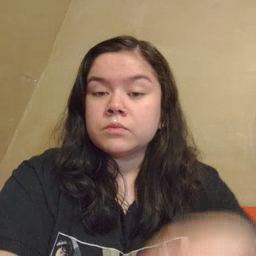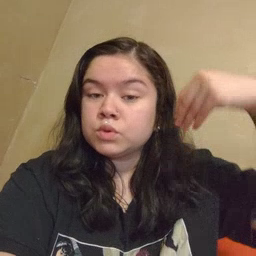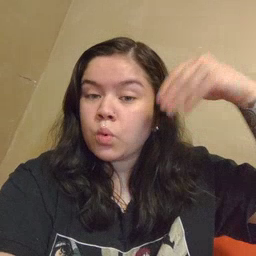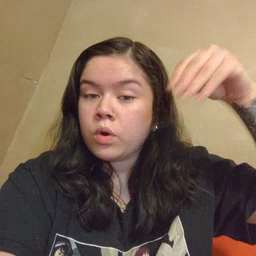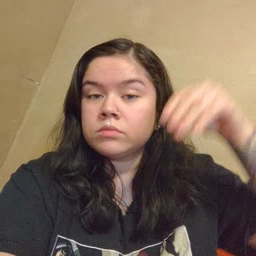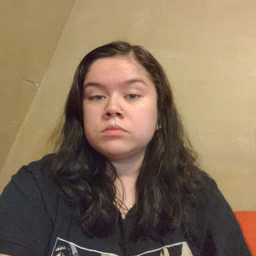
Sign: store